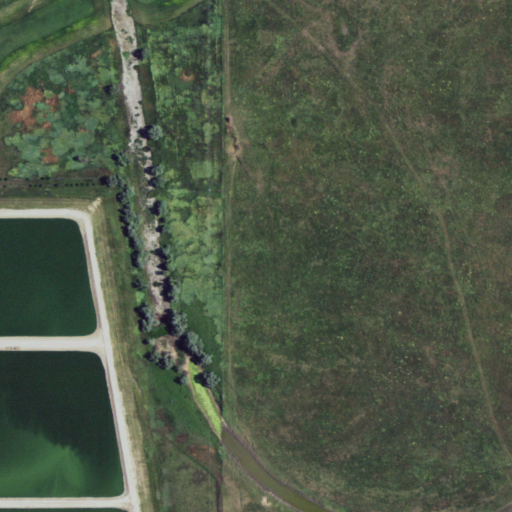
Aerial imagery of valley in Kansas named Lakin Draw containing grassland, shrub, open water, cultivated crops, and open development